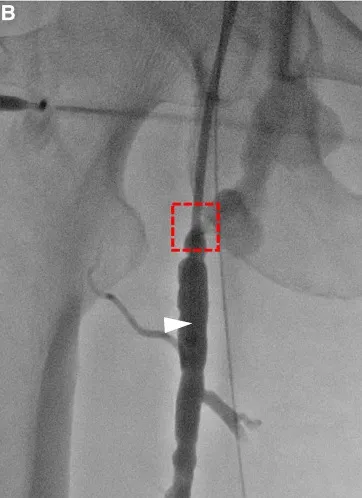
(B) The catheter enters the femoral vein (white arrow head) through the fistula through the deep femoral artery.
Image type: radiology (x_ray)